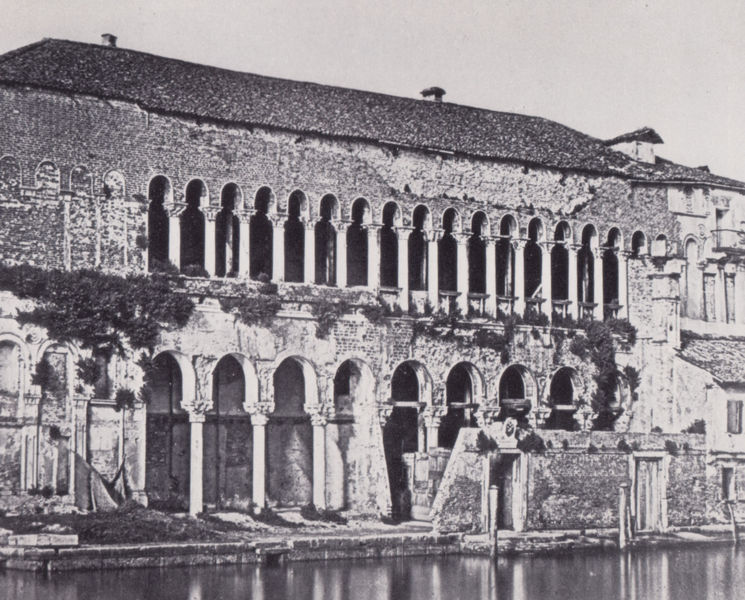
Titel: Fondaco dei Turchi (vor der Restaurierung im 19. Jh.)
Standort: Venezia
Institution: Fondaco dei Turchi
Schlagwörter: himmel, schatten, wasser, weiß, fluss, ufer, fenster, schwarz, säule, säulen, tür, dach, gebäude, haus, schloss, wand, architektur, stein, steine, spiegelung, gewässer, kirche, pflanzen, gotik, kamin, balkon, bogen, fassade, italien, venedig, mauer, schornsteine, schlot, hafen, rundbogen, reflexion, galerie, foto, fotografie, bögen, verfall, erker, arkade, ruine, antike, burg, kloster, palast, traum, schwarzweiß, arkaden, kapitelle, kapitell, gemäuer, tore, ziegeln, bewachsen, mittelalter, schindeln, am wasser, säulengang, palais, bewuchs, badehaus, vebedig